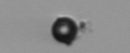
Label: bead